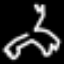
Label: frog